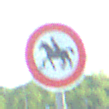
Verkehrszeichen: VerbotReiter
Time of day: MorningAfternoon
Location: Outdoor (Suburban)
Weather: PartlyCloudy
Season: NotSpecified
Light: Natural